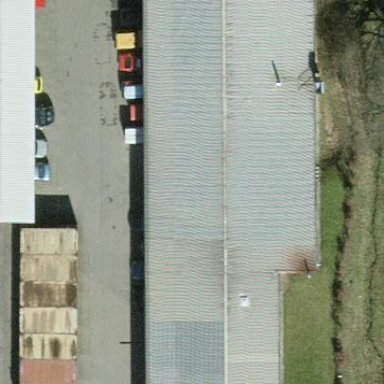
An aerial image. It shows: Industrial building.